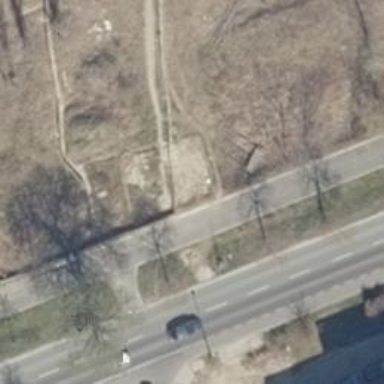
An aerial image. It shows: Sidewalk.